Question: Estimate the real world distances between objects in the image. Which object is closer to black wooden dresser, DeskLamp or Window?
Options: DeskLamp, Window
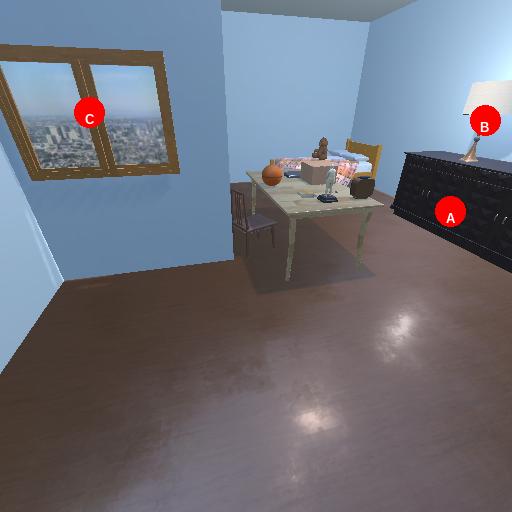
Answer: DeskLamp